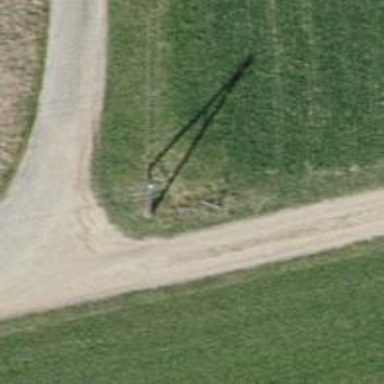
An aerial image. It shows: Power pole.